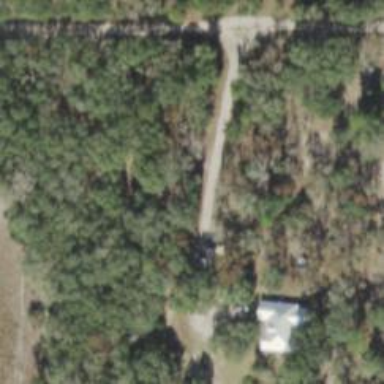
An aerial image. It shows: Driveway leading to service road.